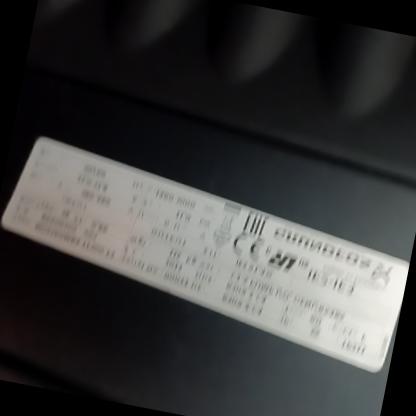
Klasa: tabliczka-znamionowa